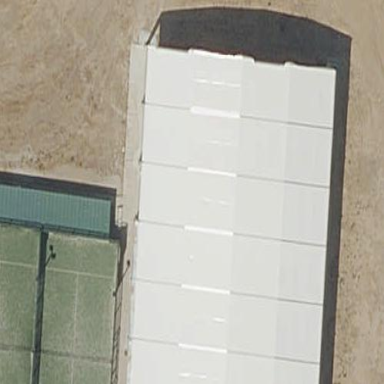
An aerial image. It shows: Tennis court in leisure pitch.